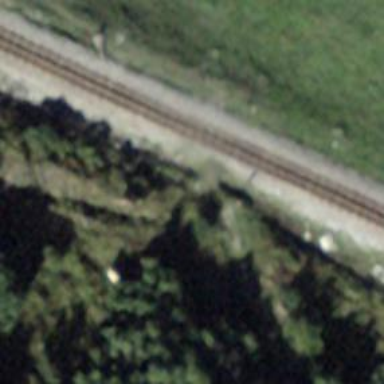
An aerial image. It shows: Uncontrolled railway crossing.